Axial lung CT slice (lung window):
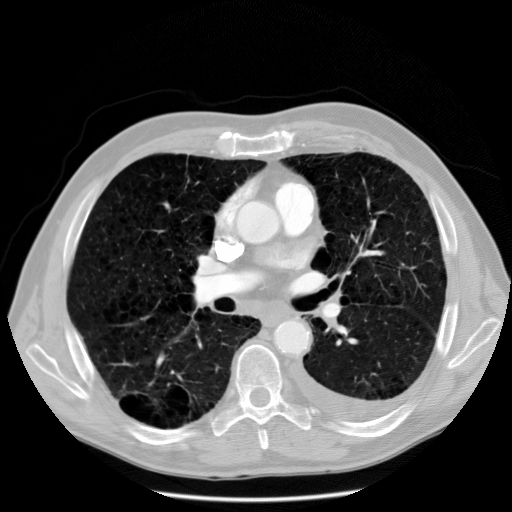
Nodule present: no